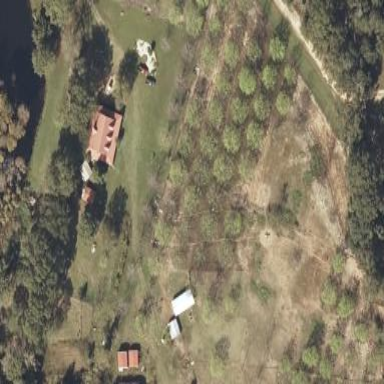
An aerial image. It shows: Orchard.